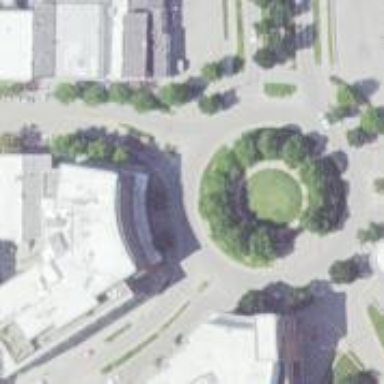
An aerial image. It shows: Unclassified road featuring roundabout.